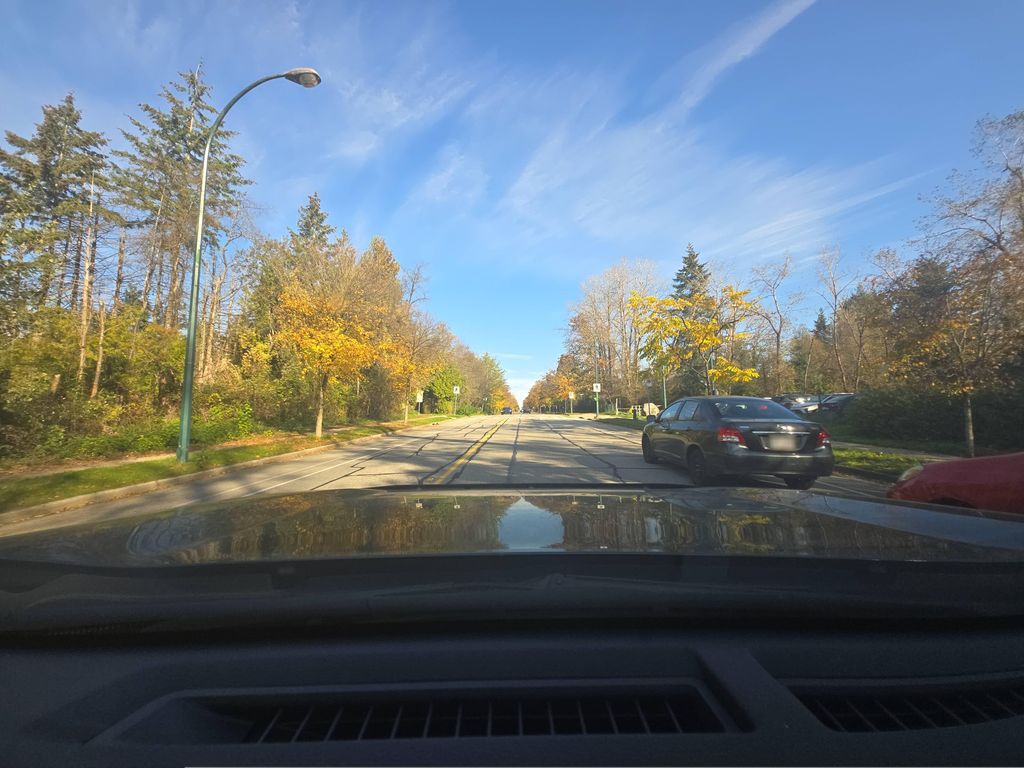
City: vancouver